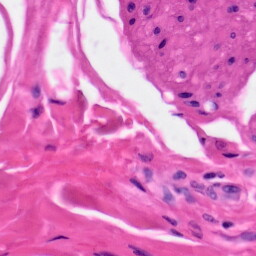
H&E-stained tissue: Skin